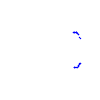
Particle: proton